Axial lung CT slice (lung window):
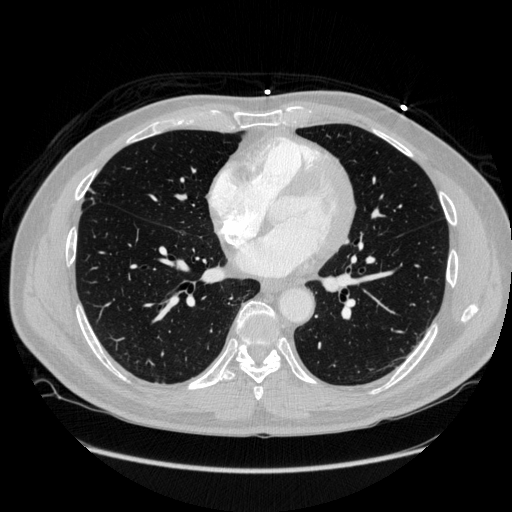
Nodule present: no